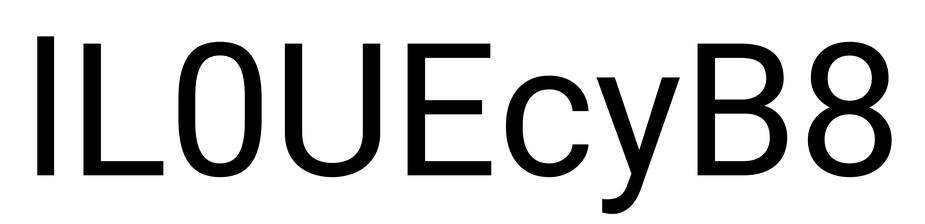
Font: Roboto_Regular